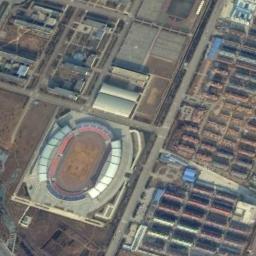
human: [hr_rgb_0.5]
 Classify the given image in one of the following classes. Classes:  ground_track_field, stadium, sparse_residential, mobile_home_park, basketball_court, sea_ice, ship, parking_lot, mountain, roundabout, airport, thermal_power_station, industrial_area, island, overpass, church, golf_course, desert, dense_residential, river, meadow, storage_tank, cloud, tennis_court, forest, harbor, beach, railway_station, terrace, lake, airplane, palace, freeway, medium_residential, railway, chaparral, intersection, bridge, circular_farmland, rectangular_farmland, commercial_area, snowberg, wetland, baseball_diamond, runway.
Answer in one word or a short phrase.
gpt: stadium